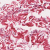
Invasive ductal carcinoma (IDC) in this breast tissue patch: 0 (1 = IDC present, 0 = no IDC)